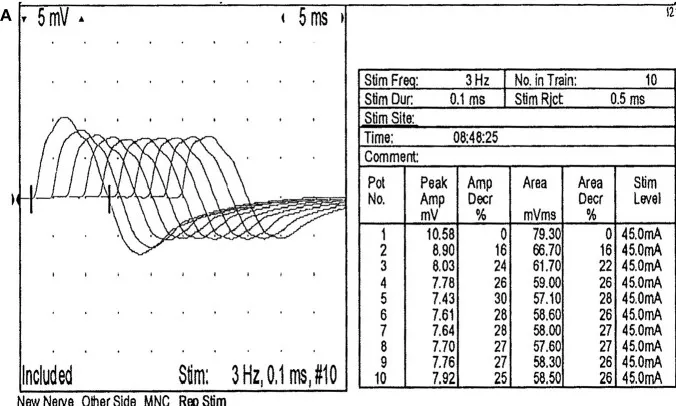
The activity of the right facial nerve in the repetitive nerve stimulation test was decreased. (A) The amplitude of the fifth wave was 30% lower than that of the first wave when the right facial nerve was stimulated at 3 Hz repetition frequency.
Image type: chart (chart)